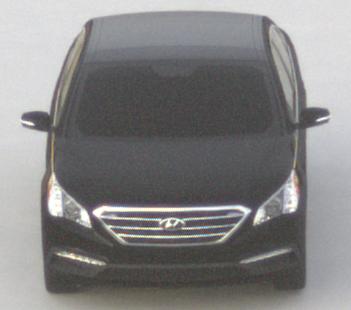
Make: Hyundai
Model: Sonata
Detailed model: Gen. 7
Model produced from: 2015
Model produced until: 2017
Doors: 4
Color: black
Road condition: dry road
Daytime: sunrise or sunset
Contrast: low contrast